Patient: sex F, age 33
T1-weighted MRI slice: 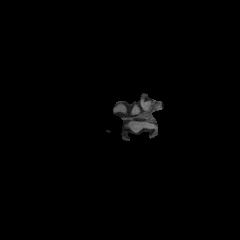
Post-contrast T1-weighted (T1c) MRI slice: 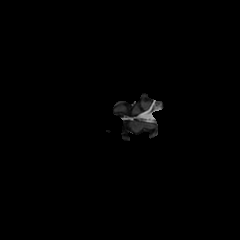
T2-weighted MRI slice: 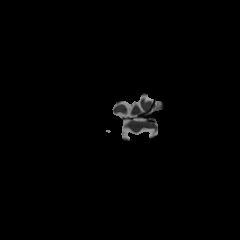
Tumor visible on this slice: no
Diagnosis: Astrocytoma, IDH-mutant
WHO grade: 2